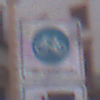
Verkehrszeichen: BeginnFahrradstrasse
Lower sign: MehrspurigeFahrzeugeFrei3
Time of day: SunriseSunset
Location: Outdoor (Urban)
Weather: PartlyCloudy
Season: NotSpecified
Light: Natural